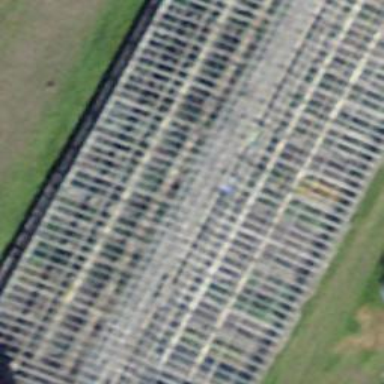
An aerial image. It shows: Greenhouse.